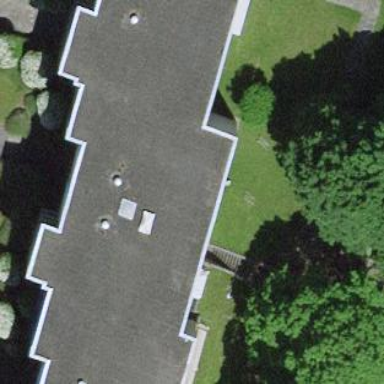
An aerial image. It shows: Building.